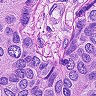
Metastatic tissue present: yes